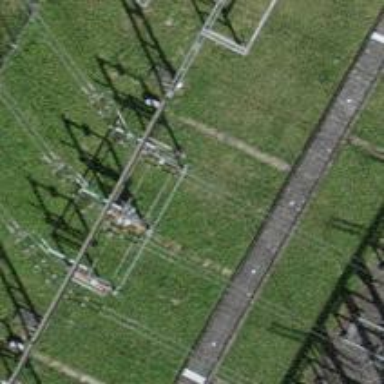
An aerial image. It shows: Switch for power supply.